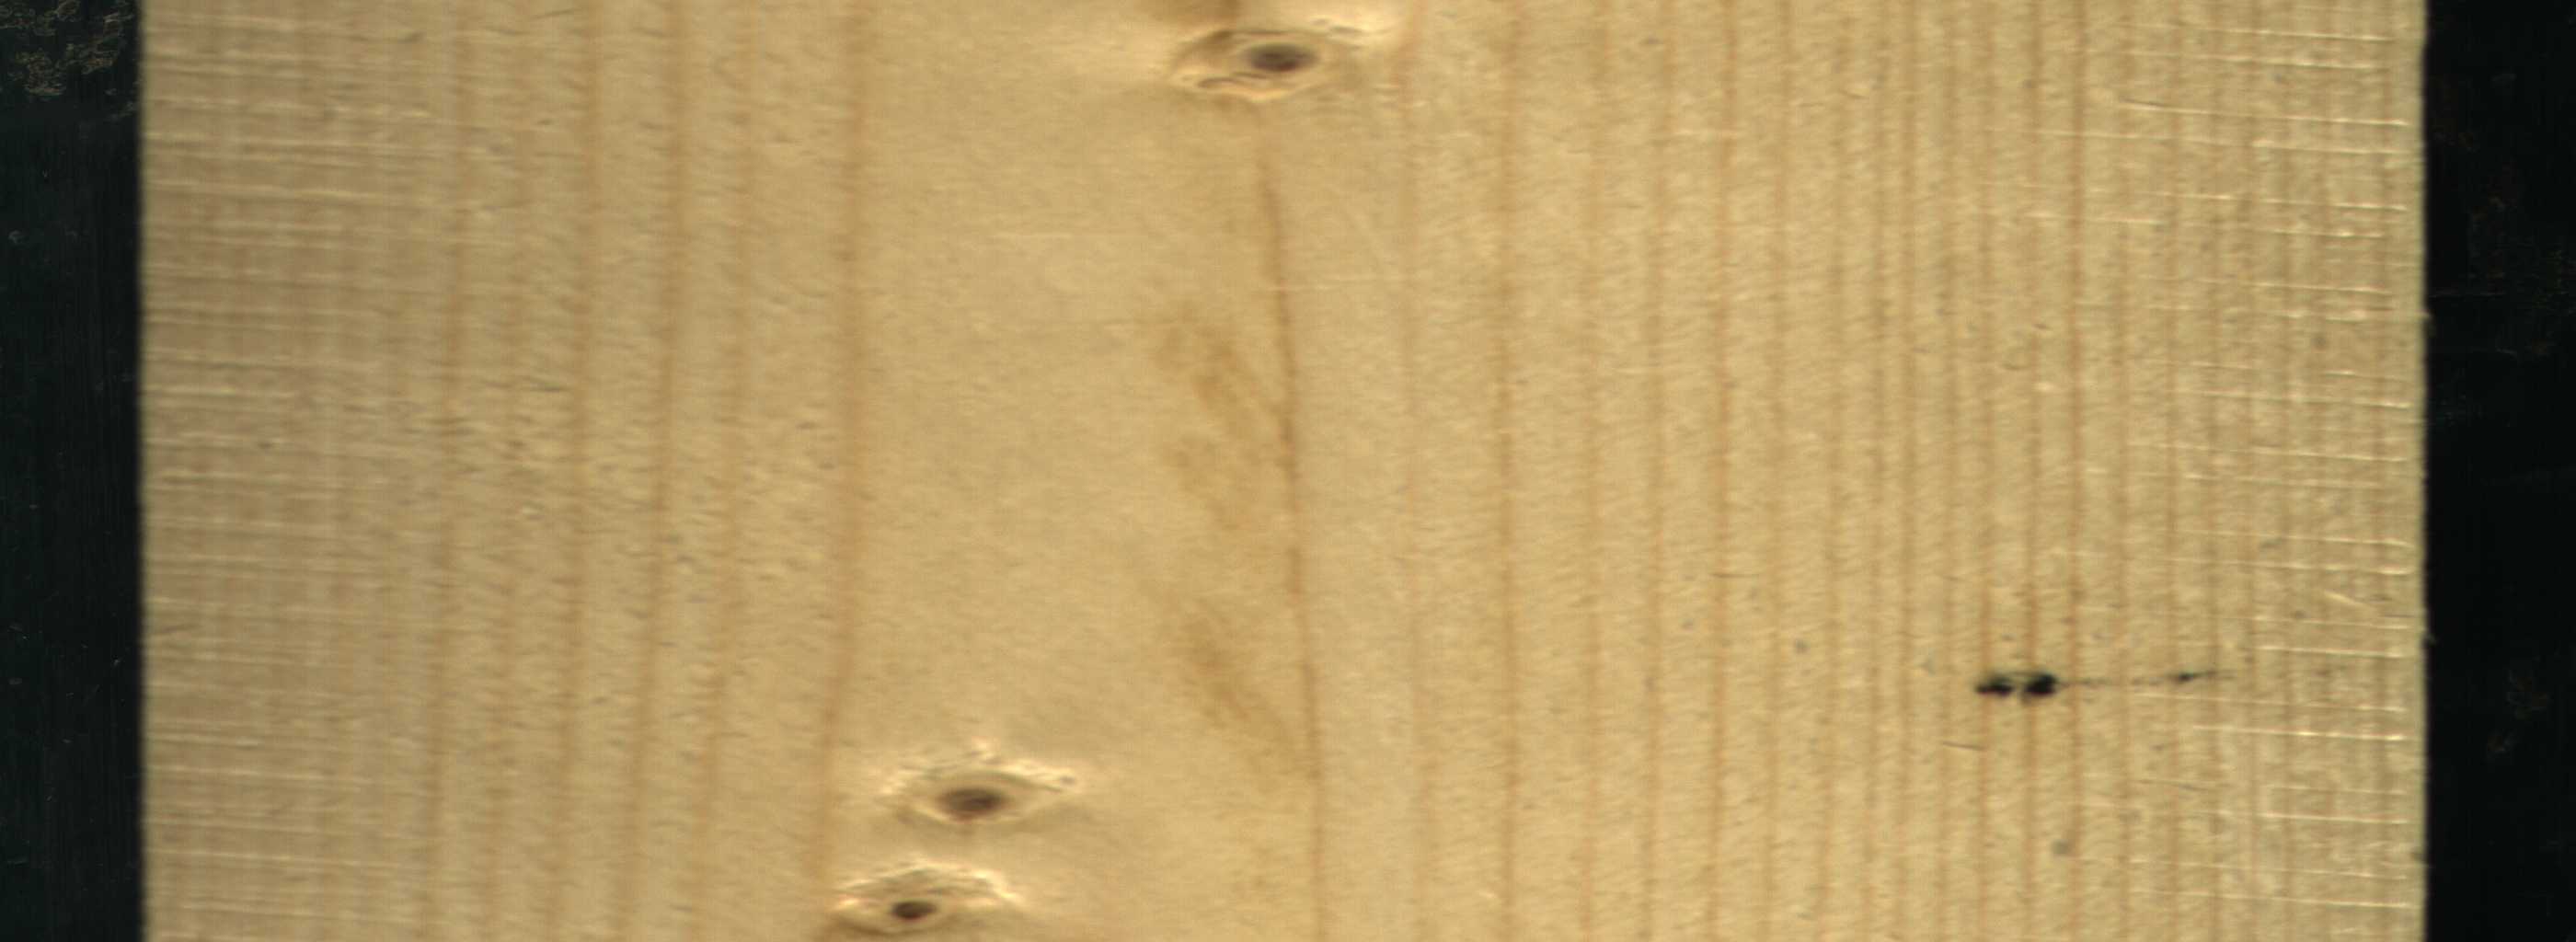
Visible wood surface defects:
Live_Knot
Live_Knot
Live_Knot